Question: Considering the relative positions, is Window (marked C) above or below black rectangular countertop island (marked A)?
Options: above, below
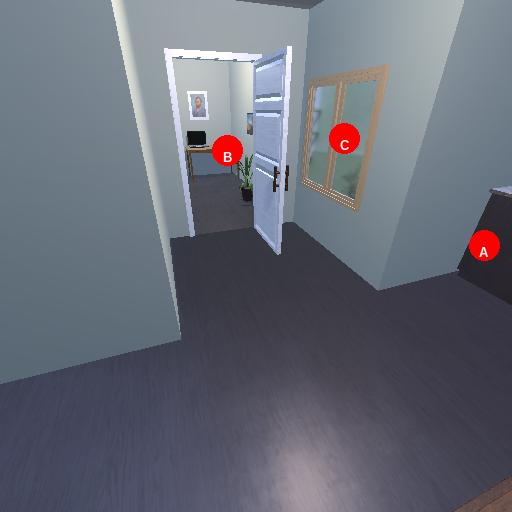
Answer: above